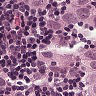
Metastatic tissue present: yes